Question: My ASP.NET Website (Hosted in IIS) will connect to SignalR hub once it is started. (I put the connection code in Application_Start).
But I found out that sometimes the website will disconnect automaticaly because of some configuration in IIS recovery?
How do I keep this connection alive between my website server and signalR

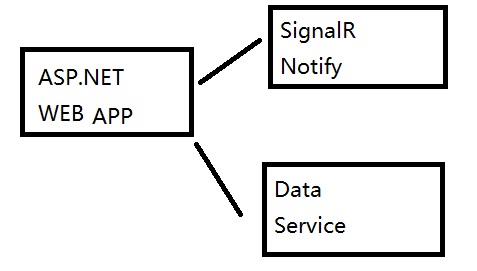
Answer: The default behaviour is that SignalR reconnects after App pool recycle. SO you must have some custom code that does not survive this?
I solved it like this in my library
'''
$.connection.hub.reconnected(this.reconnected.bind(this));
reconnected: function () {
var temp = this.activeSubscriptions;
this.activeSubscriptions = [];
this.queuedSubscriptions = temp;
this.sendSubscribeQueue(true);
}
'''
It saves all subscriptions in client memory and when reconnect happens it will resend the subscriptions to the server
You can roll something similar or maybe my library fits your use case?
<URL>